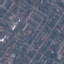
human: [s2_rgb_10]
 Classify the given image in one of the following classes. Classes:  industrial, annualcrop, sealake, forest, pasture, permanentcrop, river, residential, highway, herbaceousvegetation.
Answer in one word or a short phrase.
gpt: Residential